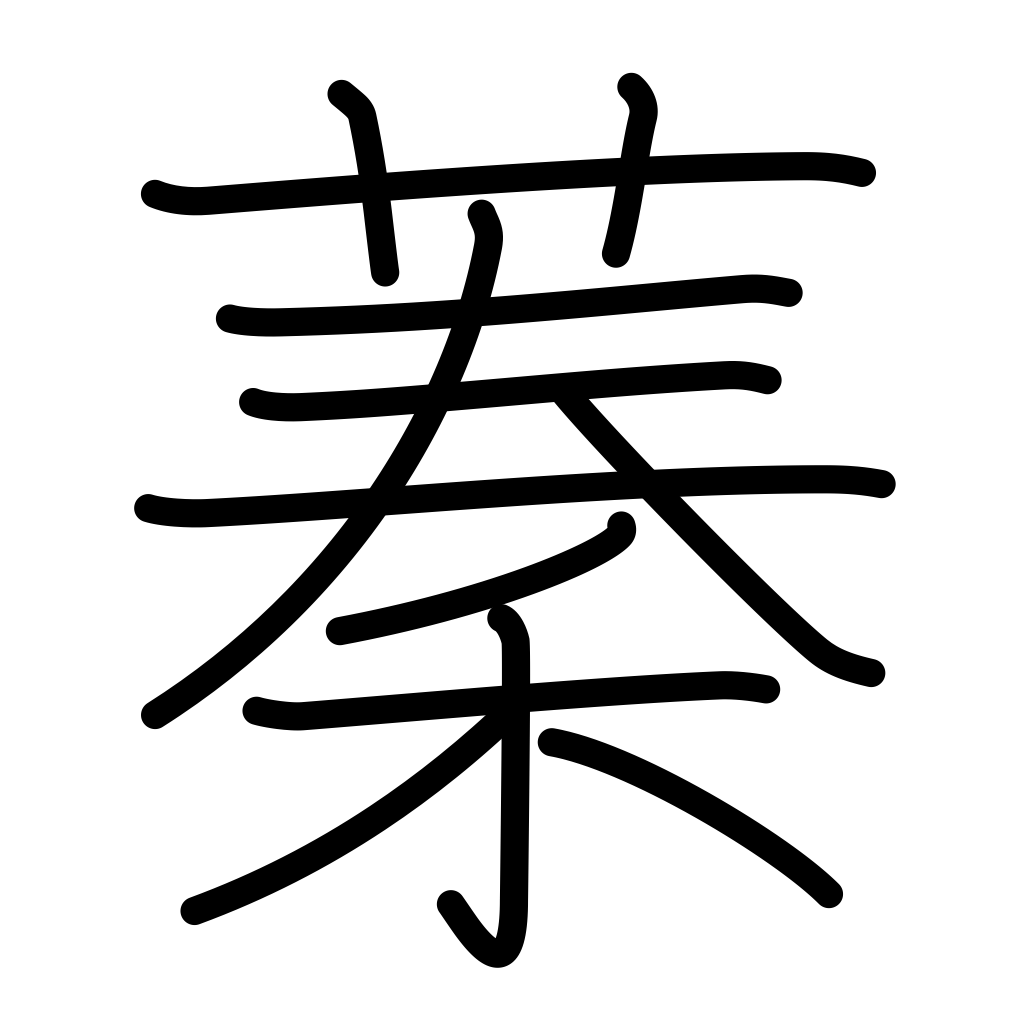
Meaning: dense growth, thicket